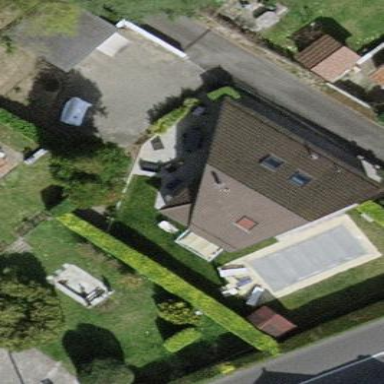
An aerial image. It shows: Garden enclosed by fence.